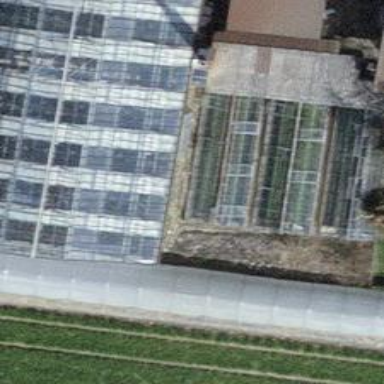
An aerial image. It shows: Greenhouse used for horticulture.